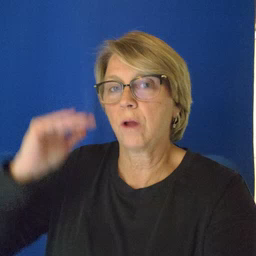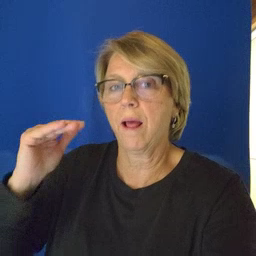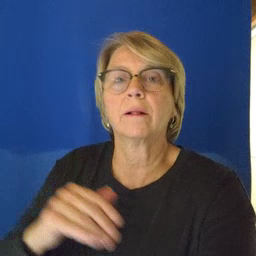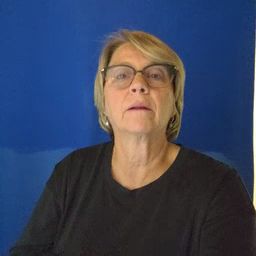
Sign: child